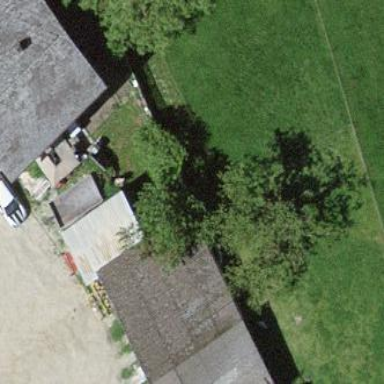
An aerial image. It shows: Shed.